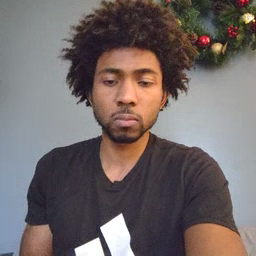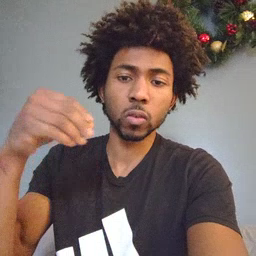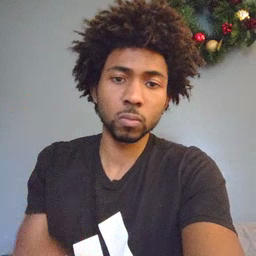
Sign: store